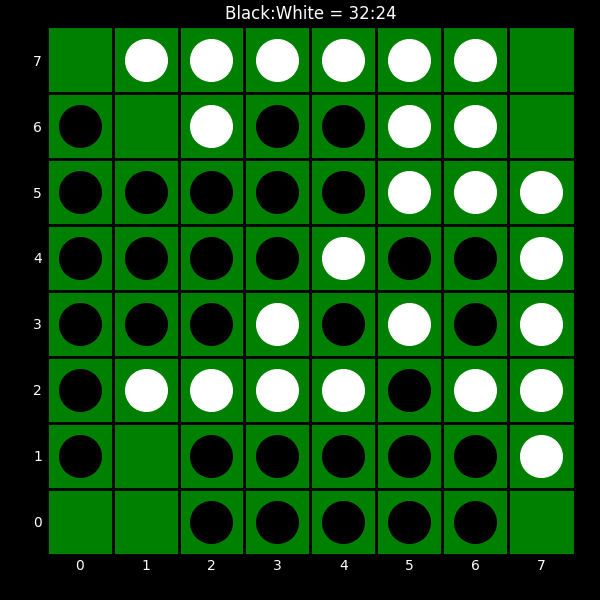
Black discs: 32
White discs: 24